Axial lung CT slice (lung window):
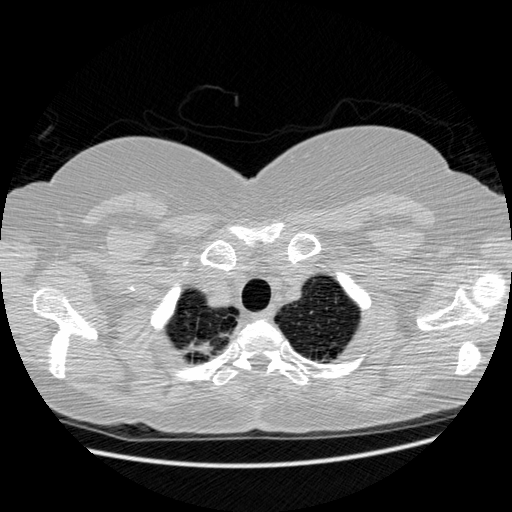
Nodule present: no